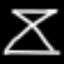
Label: hourglass